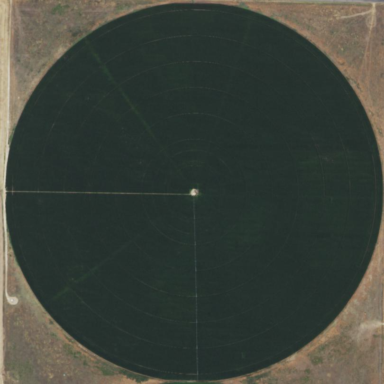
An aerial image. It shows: Farmland with pivot irrigation system.